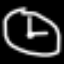
Label: clock